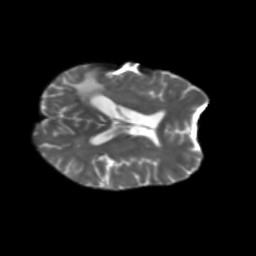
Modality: T2w
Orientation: axial
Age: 58
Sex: female
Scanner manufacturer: siemens
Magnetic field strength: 3 T
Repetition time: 5.25 s
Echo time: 0.08 s